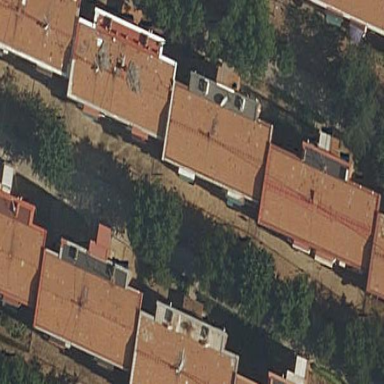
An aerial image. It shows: Image showing building with apartments.